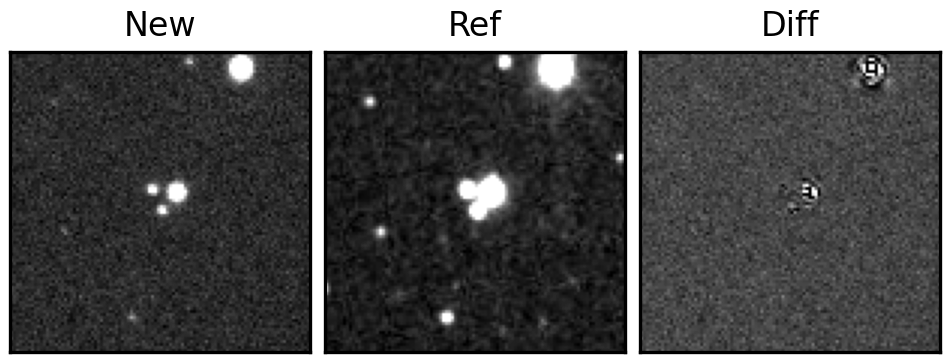
Label: bogus